Interaction volume radius: 10 \u00c5
Interaction volume height: 45 \u00c5
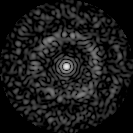
Disorder parameter: 0.8468